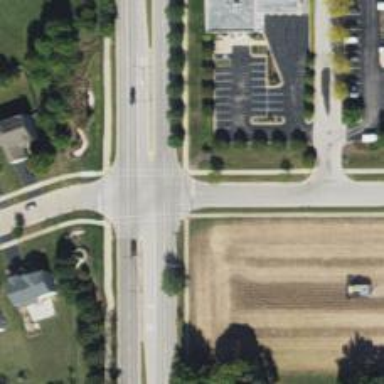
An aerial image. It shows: Stop road.